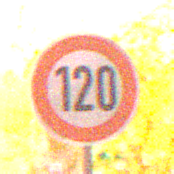
Verkehrszeichen: Geschwindigkeit120
Umgebung: Outdoor, Nature
Tageszeit: Night
Wetter: Clear
Licht: Natural
Jahreszeit: NotSpecified
Kontrast: LowContrast